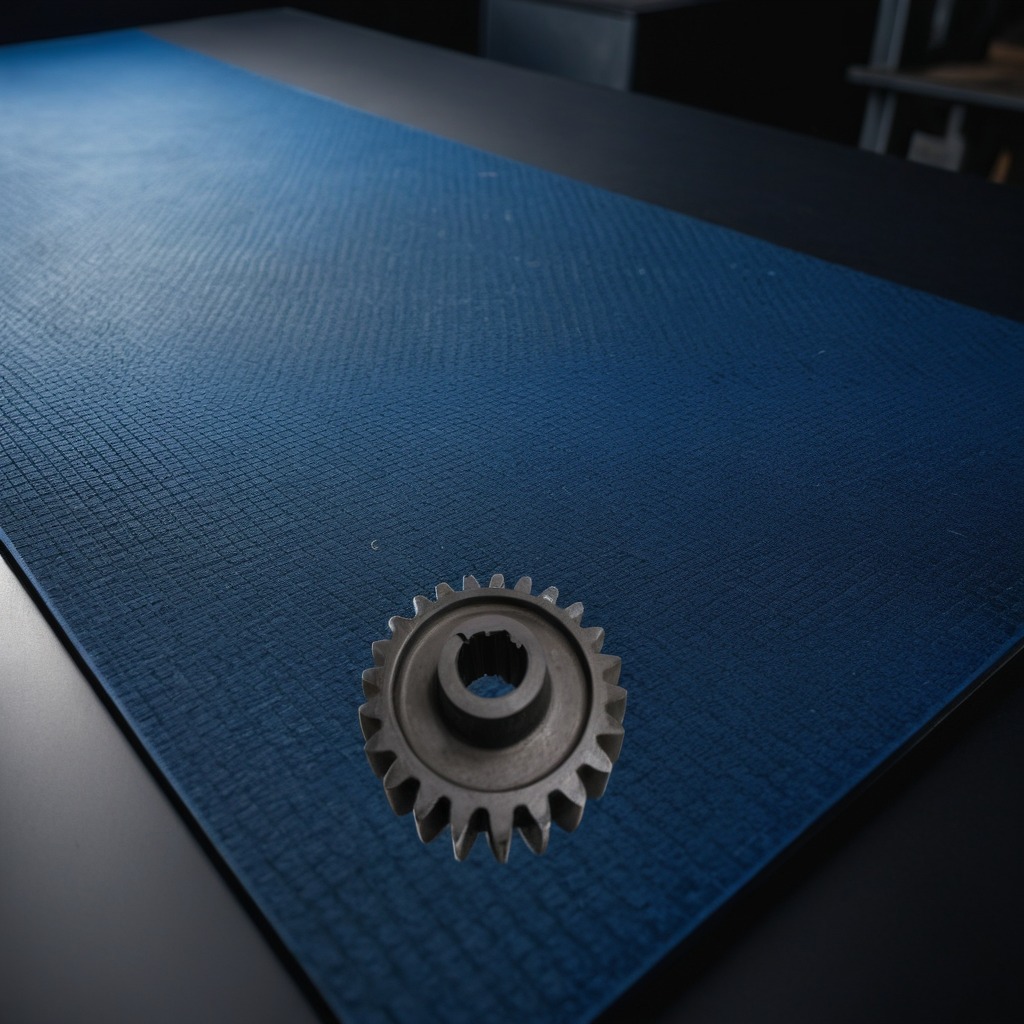
A steel gear with teeth lies on the granite tabletop.